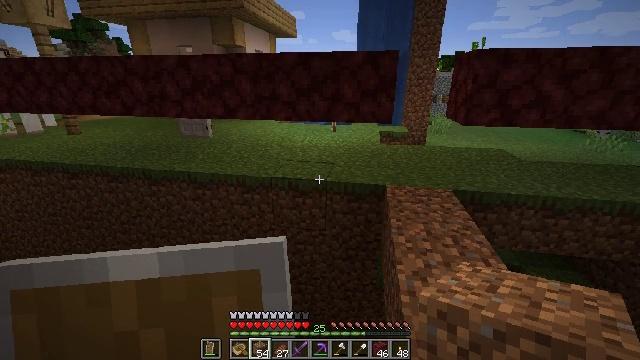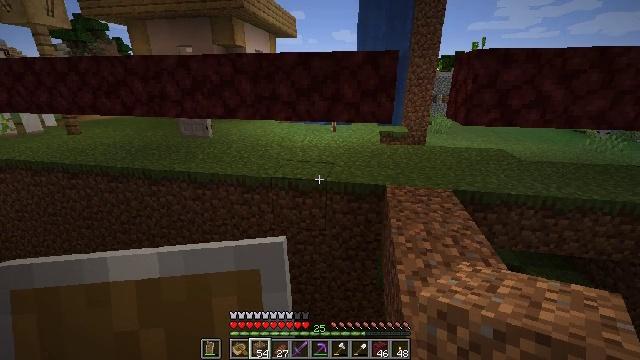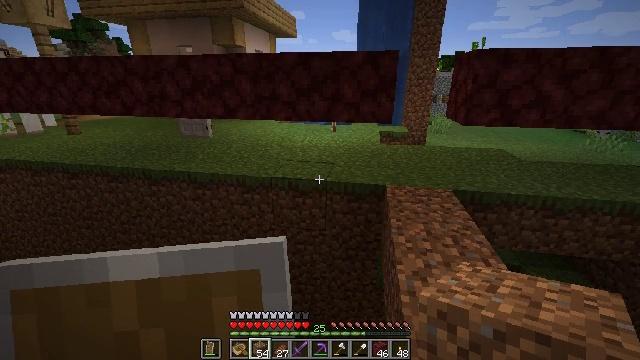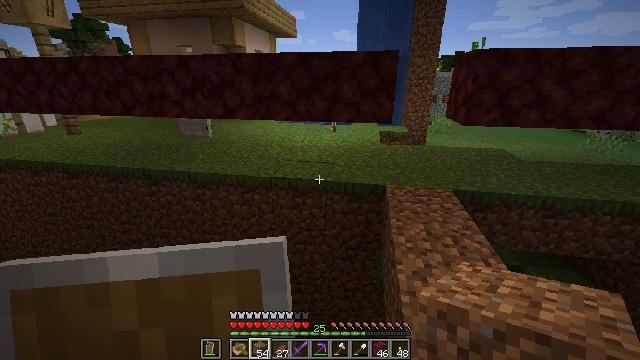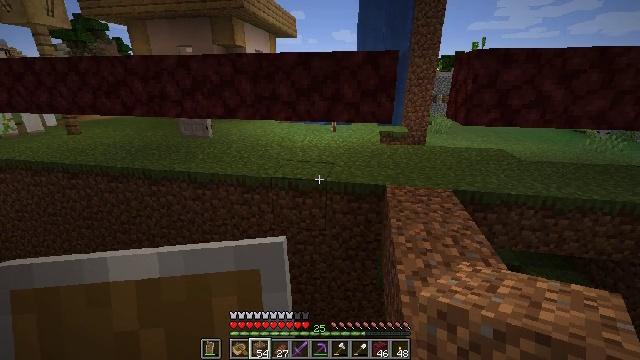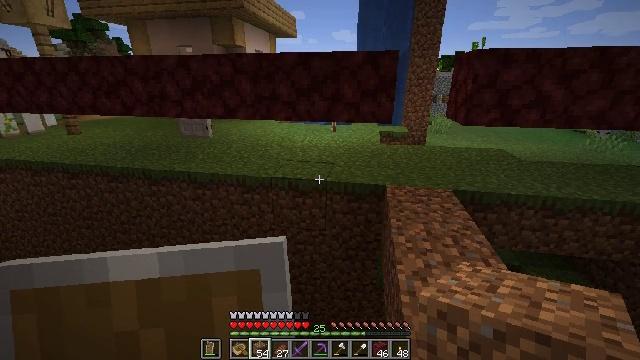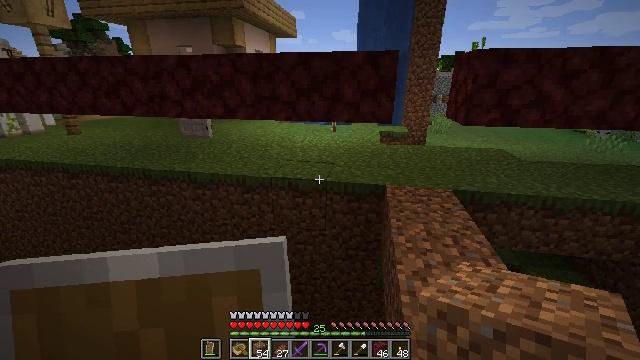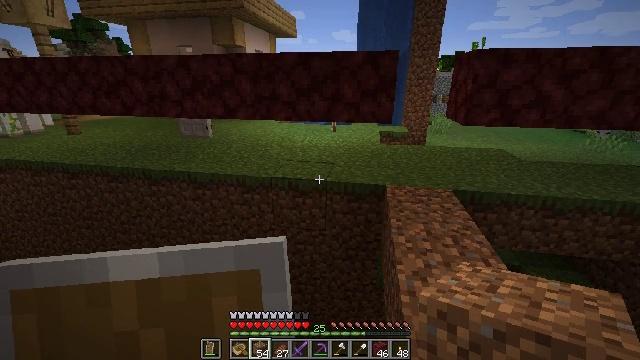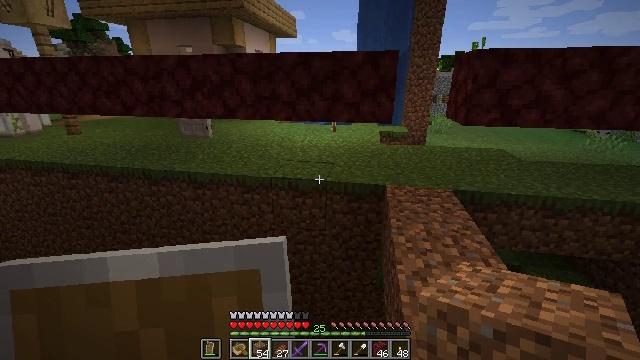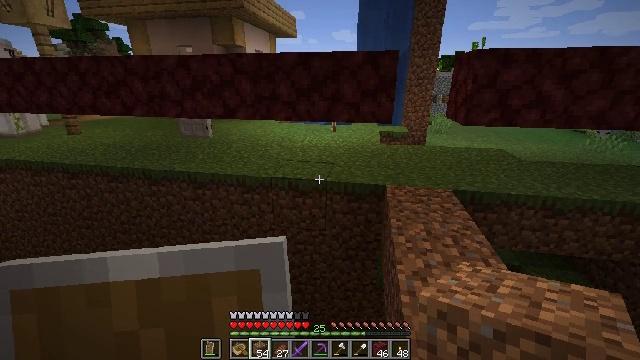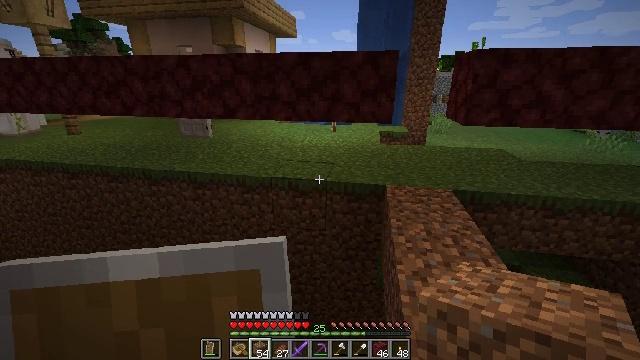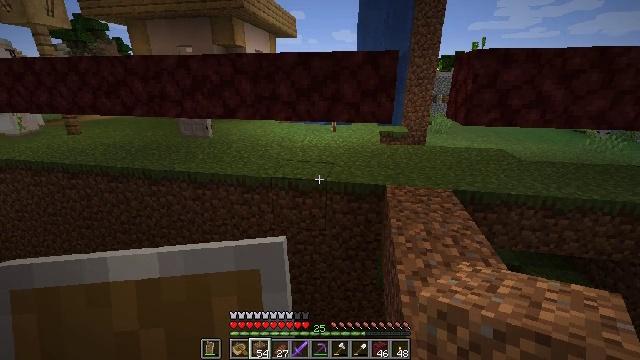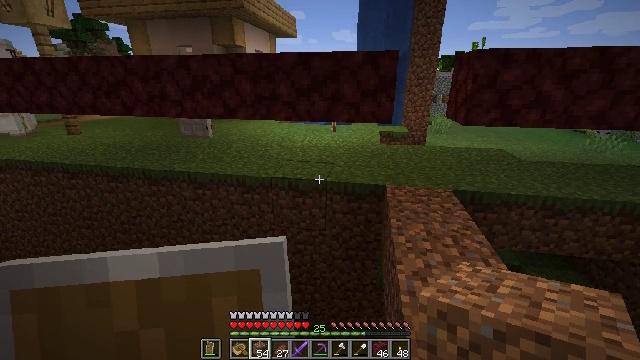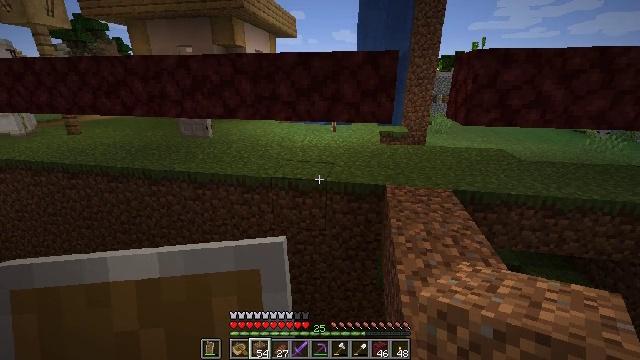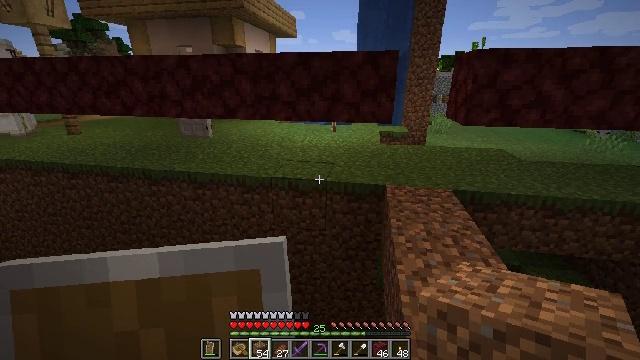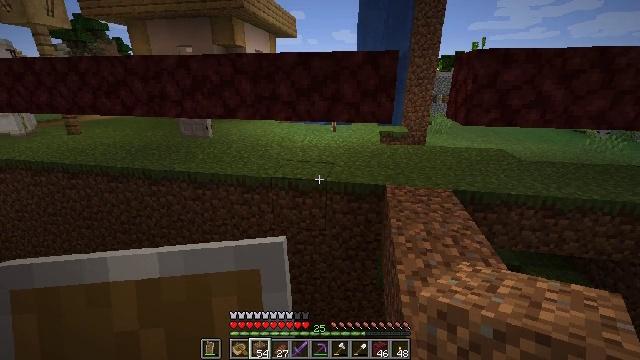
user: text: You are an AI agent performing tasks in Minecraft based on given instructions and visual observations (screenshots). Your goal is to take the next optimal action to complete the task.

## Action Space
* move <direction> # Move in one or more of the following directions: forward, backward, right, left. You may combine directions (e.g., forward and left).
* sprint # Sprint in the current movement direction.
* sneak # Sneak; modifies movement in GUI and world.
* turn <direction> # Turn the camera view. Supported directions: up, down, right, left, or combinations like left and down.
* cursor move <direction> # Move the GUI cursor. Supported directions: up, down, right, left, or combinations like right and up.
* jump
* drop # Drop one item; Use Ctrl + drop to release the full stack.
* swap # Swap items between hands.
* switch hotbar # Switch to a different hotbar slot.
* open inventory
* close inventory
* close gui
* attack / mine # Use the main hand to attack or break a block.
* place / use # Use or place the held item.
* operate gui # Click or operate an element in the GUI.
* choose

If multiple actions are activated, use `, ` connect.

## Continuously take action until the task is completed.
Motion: motion action
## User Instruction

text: Recycle the andesite slab piece.
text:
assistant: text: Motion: no_op
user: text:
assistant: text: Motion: no_op
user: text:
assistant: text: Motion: no_op
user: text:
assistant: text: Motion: no_op
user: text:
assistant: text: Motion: no_op
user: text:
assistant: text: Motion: no_op
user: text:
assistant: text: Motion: no_op
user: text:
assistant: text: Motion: no_op
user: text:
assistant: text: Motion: no_op
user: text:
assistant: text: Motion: no_op
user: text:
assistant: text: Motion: no_op
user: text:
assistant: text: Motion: no_op
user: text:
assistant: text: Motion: no_op
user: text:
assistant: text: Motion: no_op
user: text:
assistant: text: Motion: no_op
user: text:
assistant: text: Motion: no_op
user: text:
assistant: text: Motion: no_op
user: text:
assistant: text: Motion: no_op
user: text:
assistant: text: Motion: no_op
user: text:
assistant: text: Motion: no_op
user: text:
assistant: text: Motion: no_op
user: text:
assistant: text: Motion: no_op
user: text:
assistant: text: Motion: no_op
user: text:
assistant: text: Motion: no_op
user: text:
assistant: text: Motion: no_op
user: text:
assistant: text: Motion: no_op
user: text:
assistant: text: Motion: no_op
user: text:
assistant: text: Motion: no_op
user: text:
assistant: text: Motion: no_op
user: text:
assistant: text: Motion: no_op